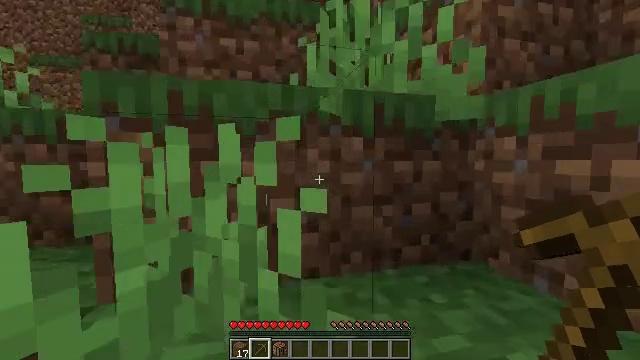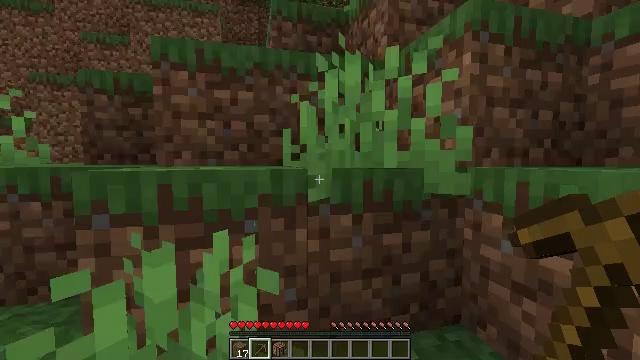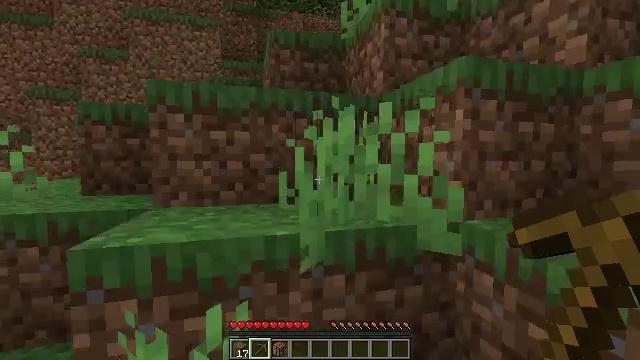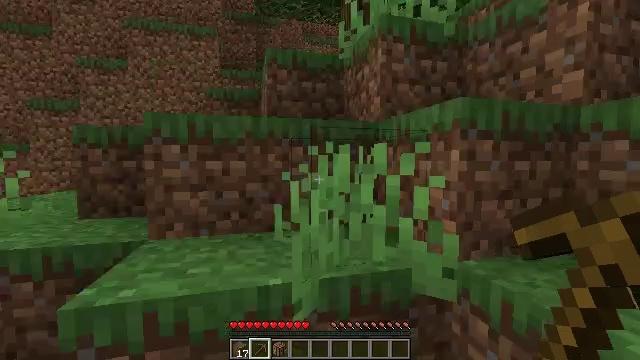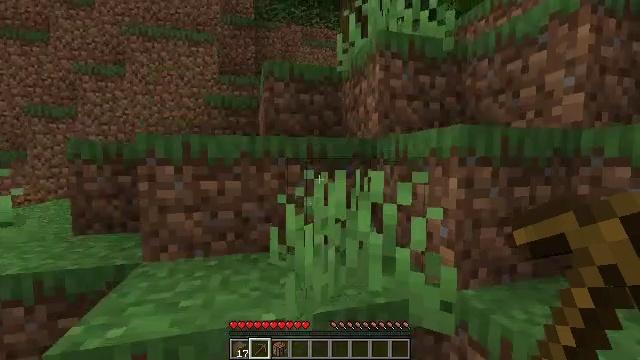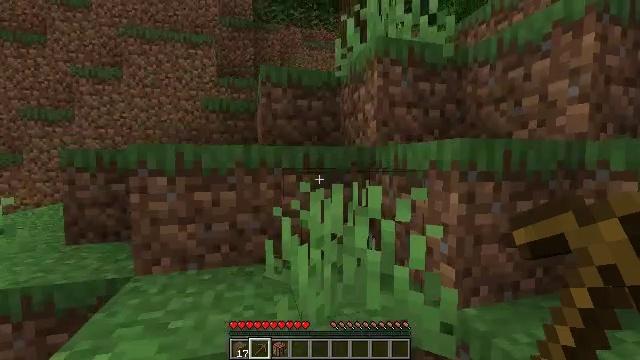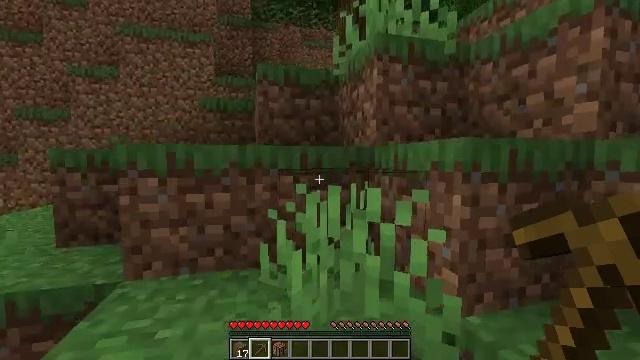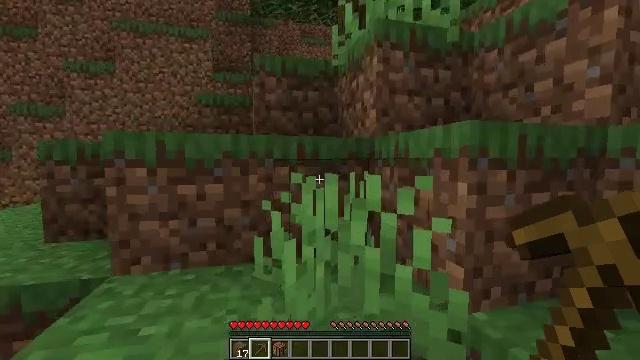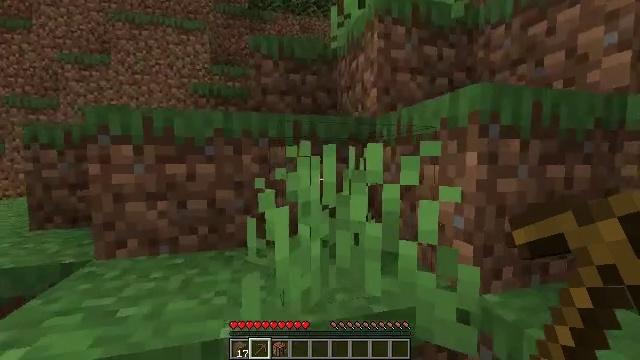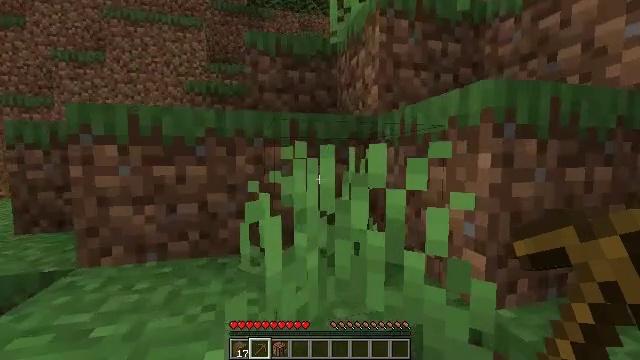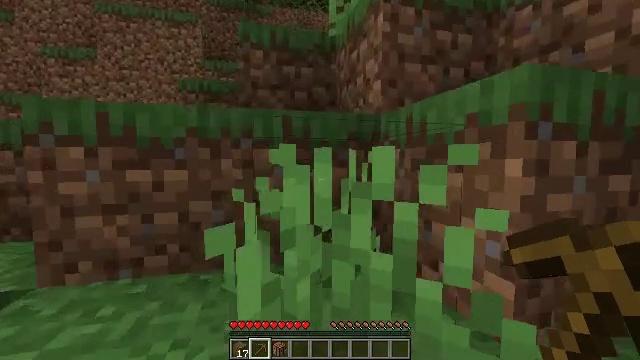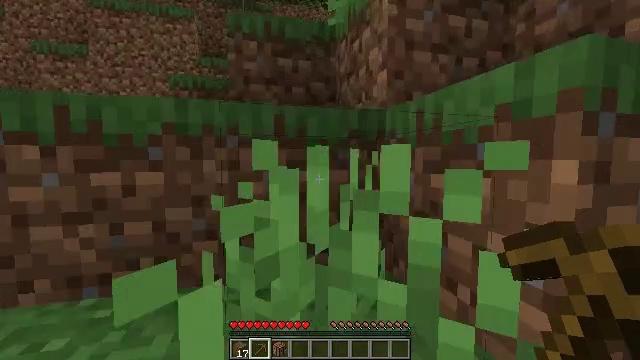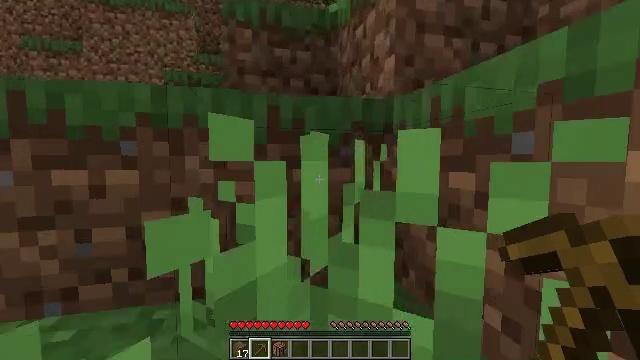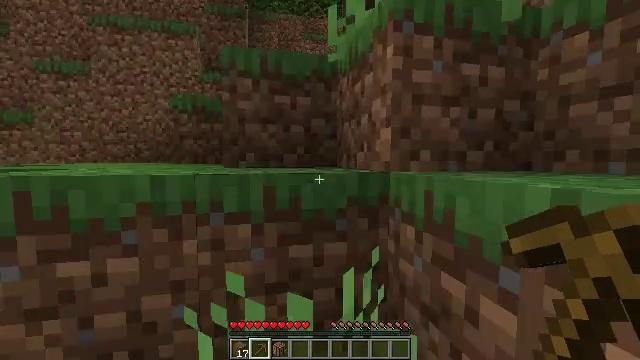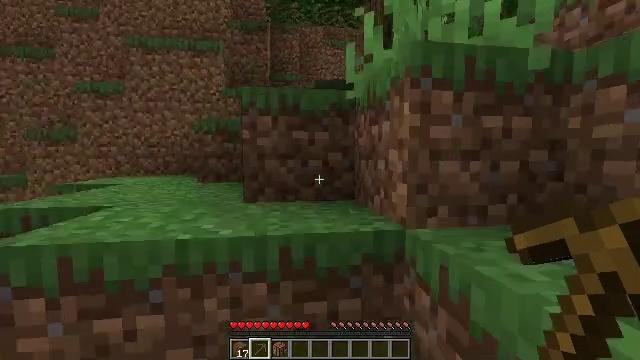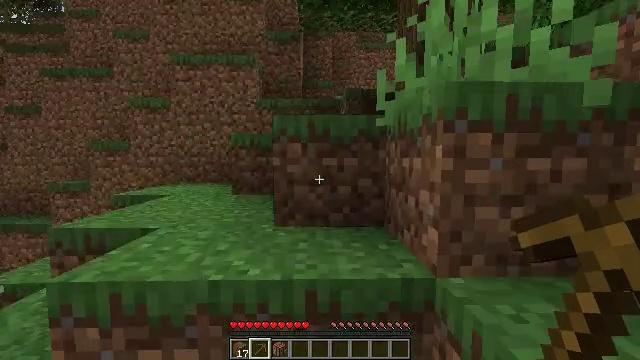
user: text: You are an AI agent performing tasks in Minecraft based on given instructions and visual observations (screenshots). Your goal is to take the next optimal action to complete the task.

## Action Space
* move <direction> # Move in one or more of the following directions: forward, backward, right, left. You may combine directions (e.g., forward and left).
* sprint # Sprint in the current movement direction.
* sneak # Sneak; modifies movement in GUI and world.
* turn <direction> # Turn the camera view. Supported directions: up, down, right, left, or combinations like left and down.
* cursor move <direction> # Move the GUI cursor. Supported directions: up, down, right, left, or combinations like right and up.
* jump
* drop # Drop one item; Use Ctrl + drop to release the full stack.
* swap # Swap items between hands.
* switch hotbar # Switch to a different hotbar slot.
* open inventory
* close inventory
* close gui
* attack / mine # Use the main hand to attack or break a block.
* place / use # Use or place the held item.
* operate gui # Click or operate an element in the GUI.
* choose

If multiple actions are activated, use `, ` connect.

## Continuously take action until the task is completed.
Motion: motion action
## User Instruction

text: Mine stone underground.
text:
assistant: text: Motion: move forward, jump
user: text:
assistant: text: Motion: move forward, jump
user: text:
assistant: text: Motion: move forward, jump
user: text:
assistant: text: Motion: move forward
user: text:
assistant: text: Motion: move forward
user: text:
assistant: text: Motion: move forward
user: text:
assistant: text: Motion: move forward
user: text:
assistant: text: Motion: move forward
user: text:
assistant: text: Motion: move forward
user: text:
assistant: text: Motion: move forward
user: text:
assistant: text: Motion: move forward
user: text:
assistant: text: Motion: move forward, jump
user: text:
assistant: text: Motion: move forward, turn left, jump
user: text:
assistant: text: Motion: move forward, turn left, jump
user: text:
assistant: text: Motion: move forward, turn left
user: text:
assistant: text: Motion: move forward, turn left
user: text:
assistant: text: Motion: move forward, turn left
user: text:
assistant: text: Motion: move forward
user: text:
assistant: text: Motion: move forward
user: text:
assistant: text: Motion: move forward
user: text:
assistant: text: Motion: move forward
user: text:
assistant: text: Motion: move forward, jump
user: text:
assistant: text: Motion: move forward, jump
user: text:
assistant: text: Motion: move forward, jump
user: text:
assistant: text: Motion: move forward, jump
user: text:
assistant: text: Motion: move forward
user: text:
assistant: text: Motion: move forward, turn right
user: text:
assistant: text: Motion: move forward, turn right
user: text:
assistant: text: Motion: move forward, turn right
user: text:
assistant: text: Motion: move forward, turn right